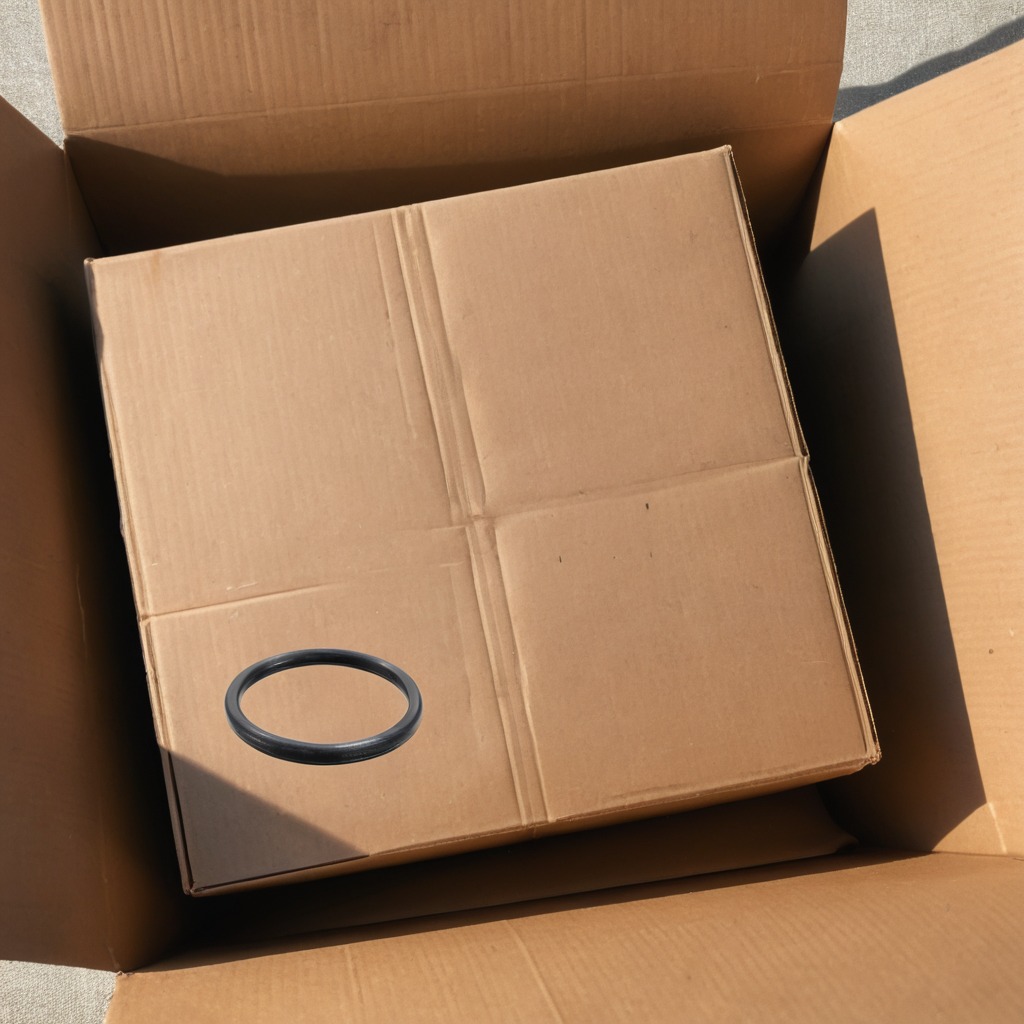
A rubber O-ring lying on a clean dry cardboard box surface in an outdoor workshop during daytime bright natural light soft shadows slightly creased but